Interaction volume radius: 10 \u00c5
Interaction volume height: 10 \u00c5
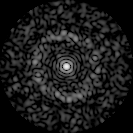
Disorder parameter: 0.8239